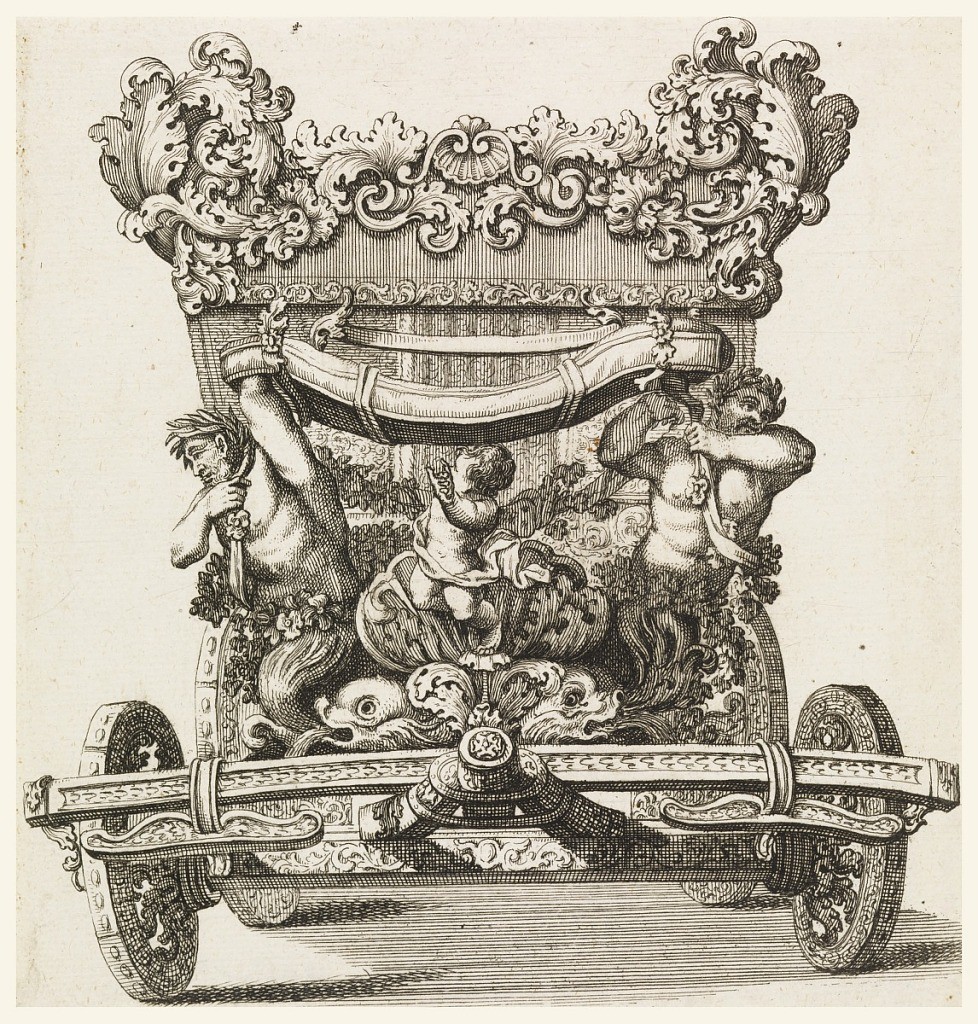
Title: Front View of the First Carriage (1686 of Lord Castlemaine by Andrea Cornelly after Ciro Ferri, 1687-1700
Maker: Giovanni Battista Lenardi, Italian, 1634 – 1704
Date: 1687–1700
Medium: Etching and engraving on off-white laid paper
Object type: Print
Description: Front view of carriage with allover ornate decoration of shells and scrolls; carved figures and sea motif.